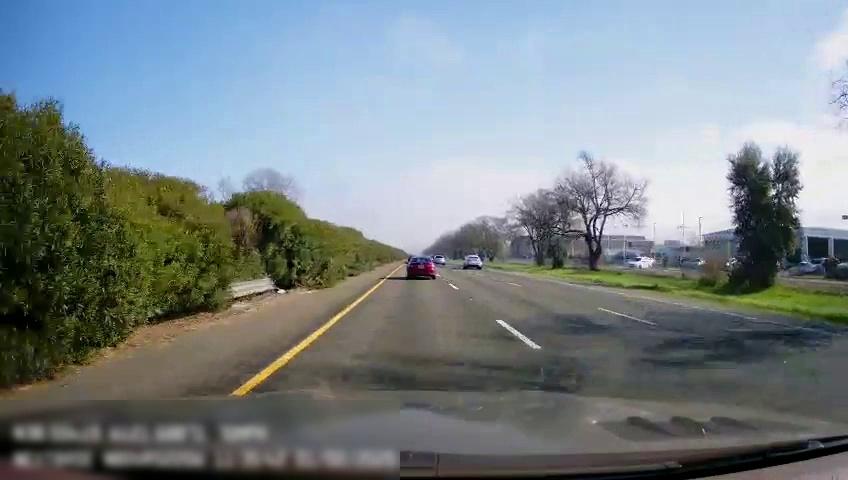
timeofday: Day
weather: Sunny
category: Drivable Space
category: Vehicles | Car
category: Vehicles | SUV
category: Vehicles | SUV
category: Vehicles | Truck
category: Lanes | Current Lane
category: Lanes | Current Lane
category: Lanes | Alternate Lane
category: Lanes | Alternate Lane